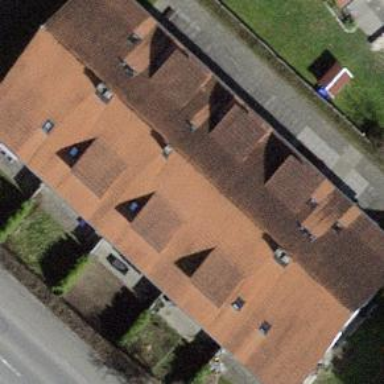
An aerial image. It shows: Residential building.